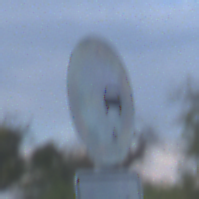
Verkehrszeichen: Ueberholverbot
Zusatzzeichen unten: ZeitangabenMitBeschraenkungAufWochentage8
Umgebung: Outdoor, Nature
Tageszeit: MorningAfternoon
Wetter: PartlyCloudy
Licht: Natural
Jahreszeit: NotSpecified
Kontrast: MediumContrast